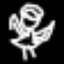
Label: angel